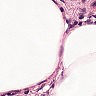
Metastatic tissue present: no